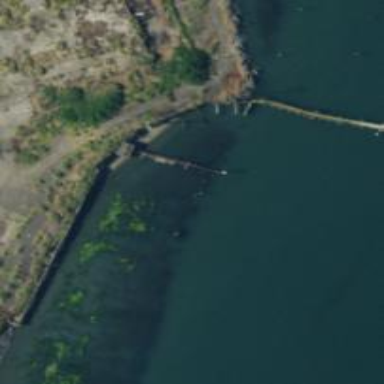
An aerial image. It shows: Ruined pier made by man.